Field crop: tomato
Growth stage: 1
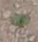
Species: solanum